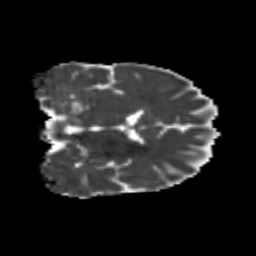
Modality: MD
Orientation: coronal
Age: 22
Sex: male
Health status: healthy
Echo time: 0.074 s